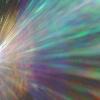
Label: sunburn